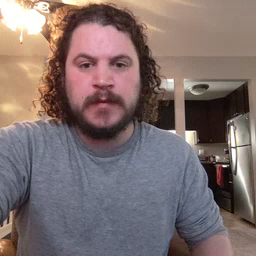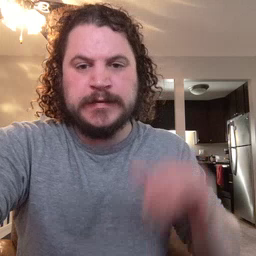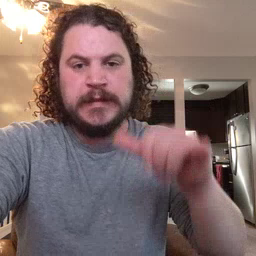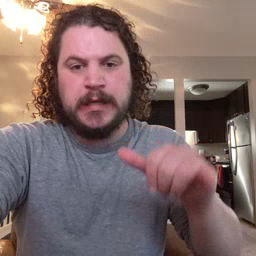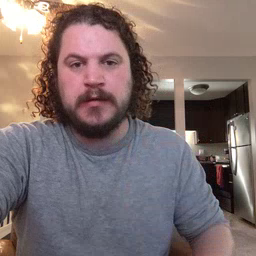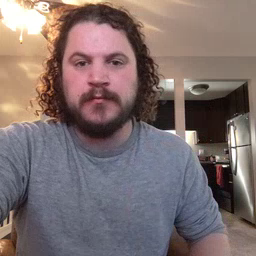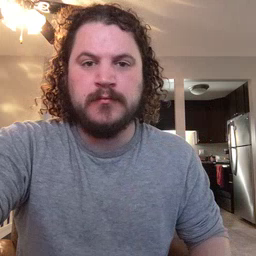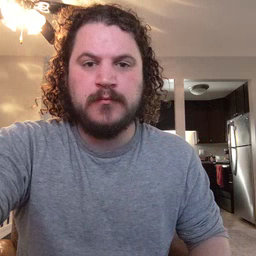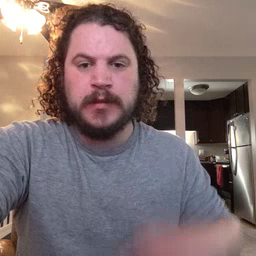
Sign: stay